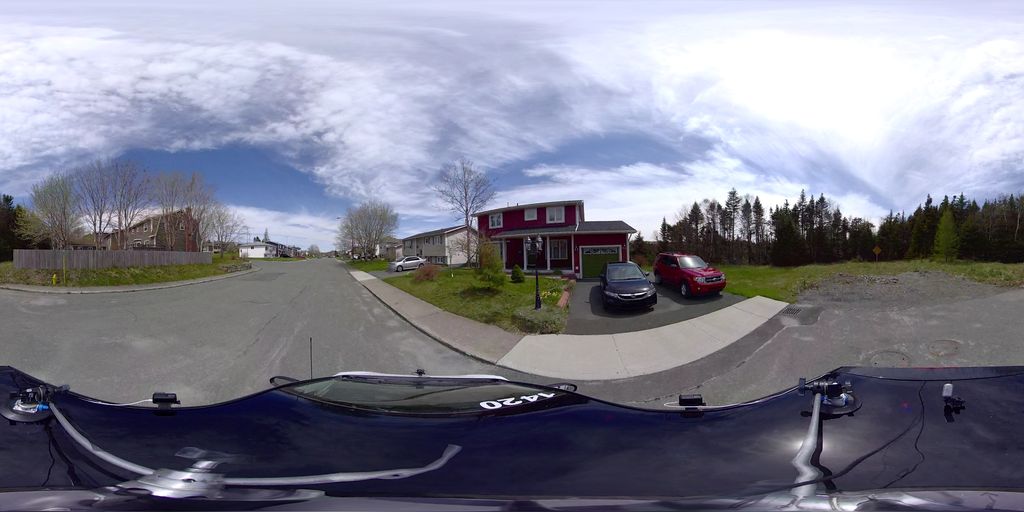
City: st_johns